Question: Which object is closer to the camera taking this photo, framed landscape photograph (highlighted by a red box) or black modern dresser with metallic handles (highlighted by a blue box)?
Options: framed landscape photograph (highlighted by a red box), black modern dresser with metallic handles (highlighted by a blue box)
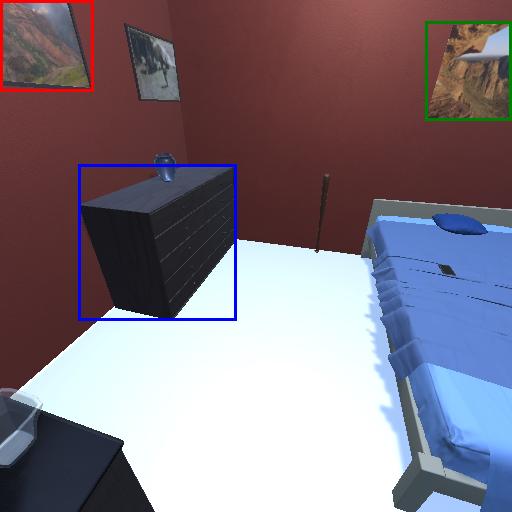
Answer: framed landscape photograph (highlighted by a red box)